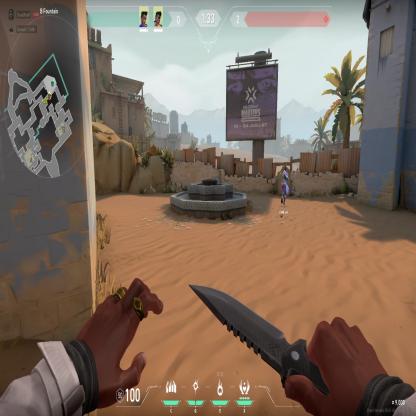
Label: teammate